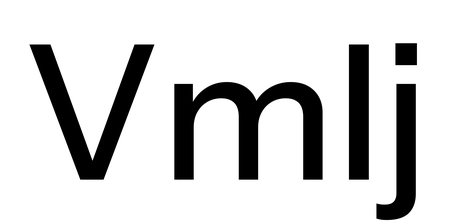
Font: InstrumentSans_Medium